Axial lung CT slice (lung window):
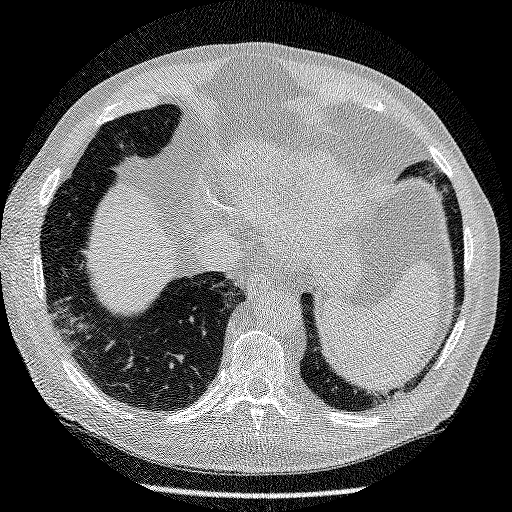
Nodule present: no